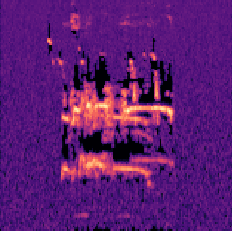
Sound class: Rooster